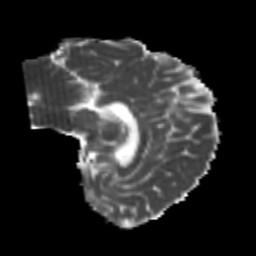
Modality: MD
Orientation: sagittal
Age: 21
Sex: female
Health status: healthy
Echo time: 0.074 s